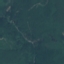
Land use / land cover: Forest